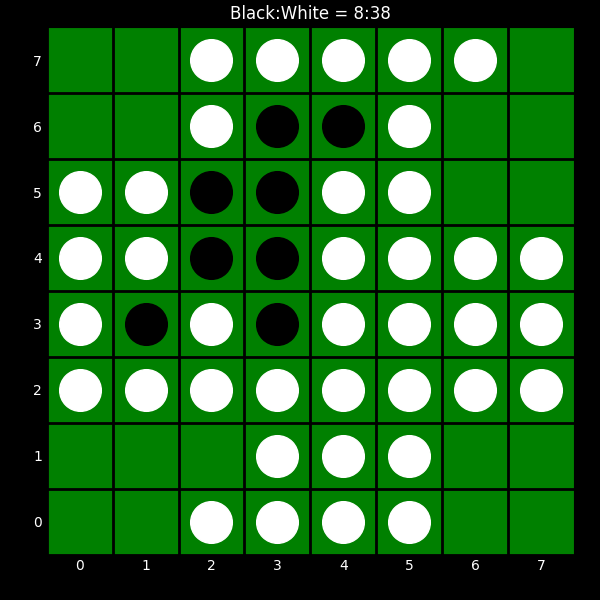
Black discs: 8
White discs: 38